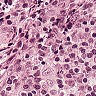
Metastatic tissue present: no